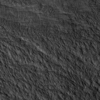
Label: not_dusty